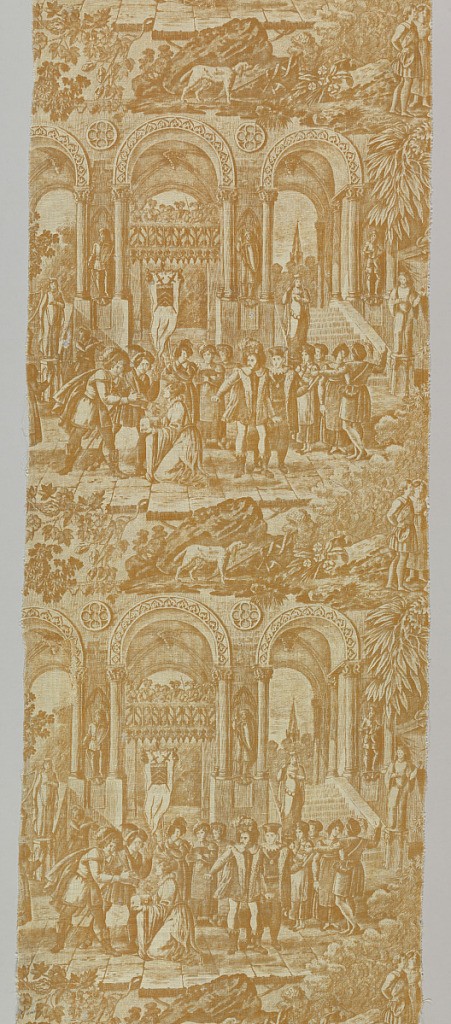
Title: Textile
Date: early 19th century
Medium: cotton Technique: printed by engraved roller on cotton plain weave.
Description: An historical event happening in the hall of a castle. In ocher (unusual color).